Question: I am looking for a way to toggle leaf names of the nets in ModelSim view, in GUI mode. In other words, an equivalent of pressing "Toggle leaf names <-> full names" button:

I am aware of the way of adding short names. For example, I've been using code like this:
'''
add wave -group "stimulus" -label "valid" ${sim_module}/aso_src0_valid
add wave -group "stimulus" -label "ready" ${sim_module}/aso_src0_ready
add wave -group "stimulus" -label "data" -radix ascii ${sim_module}/aso_src0_data
add wave -group "stimulus" -label "begin" ${sim_module}/aso_src0_startofpacket
add wave -group "stimulus" -label "end" ${sim_module}/aso_src0_endofpacket
add wave -group "stimulus" -label "error" ${sim_module}/aso_src0_error
'''
However, for a quick simulation script sketch-up when I would like to add all signals for a module that seems like too much to type, and so I just do this:
'''
add wave -group "stimulus" "/aso_src0_*"
'''
And by default it shows full names under the group "stimulus". I could not find a parameter of 'add' function or another function that toggles between leaf and full names. Given how powerful ModelSim is, it is hard to believe it doesn't have this API or other easy way to achieve what I want. So is there a way and what is it?
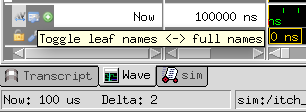
Answer: '''
config wave -signalnamewidth 1
'''
'''
-signalnamewidth [<value>]
'''